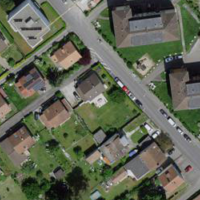
EUNIS habitat code: 54
Species observed at this site:
Lamium album